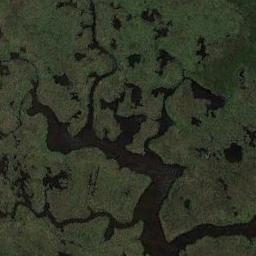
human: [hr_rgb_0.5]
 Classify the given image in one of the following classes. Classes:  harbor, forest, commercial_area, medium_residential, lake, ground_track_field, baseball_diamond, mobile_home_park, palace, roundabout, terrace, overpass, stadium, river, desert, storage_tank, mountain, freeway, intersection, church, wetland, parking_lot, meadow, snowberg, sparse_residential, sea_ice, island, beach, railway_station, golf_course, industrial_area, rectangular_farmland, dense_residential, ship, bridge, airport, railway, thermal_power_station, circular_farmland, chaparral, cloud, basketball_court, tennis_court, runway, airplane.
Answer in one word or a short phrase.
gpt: wetland